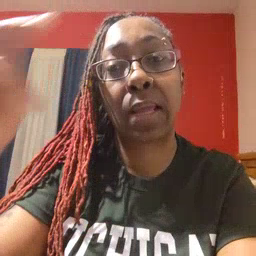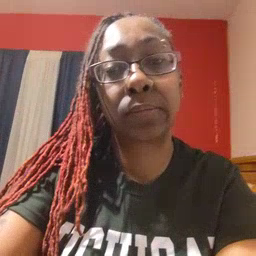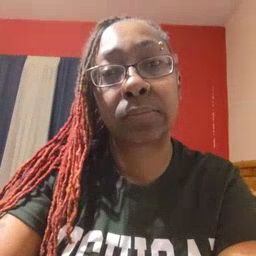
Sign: high